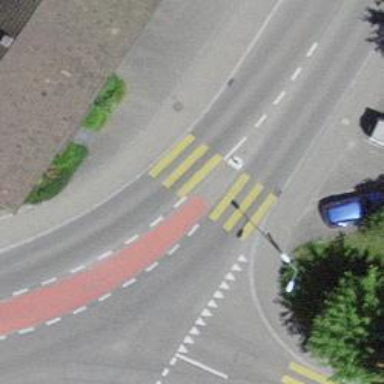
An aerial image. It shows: Marked crossing with pedestrian island.